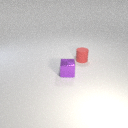
small red rubber cylinder behind small purple metal cube